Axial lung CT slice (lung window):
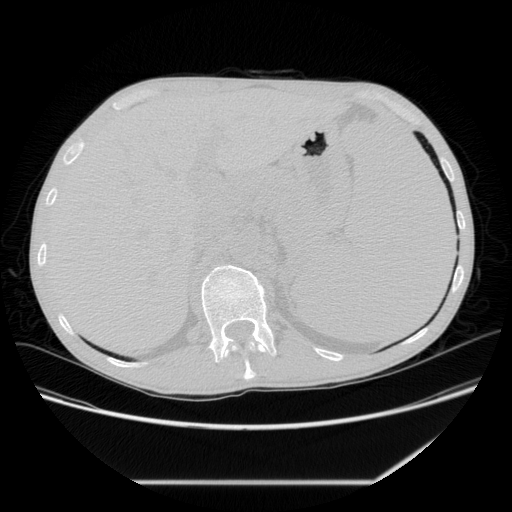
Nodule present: no